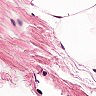
Metastatic tissue present: no